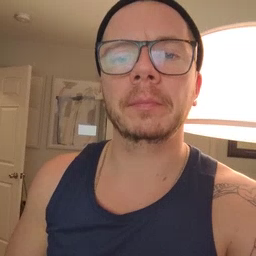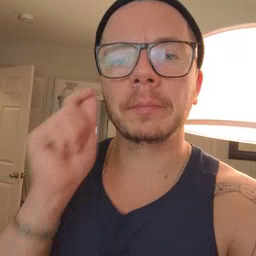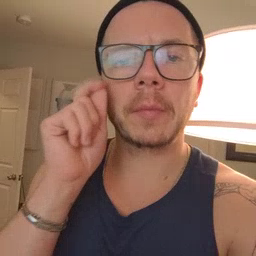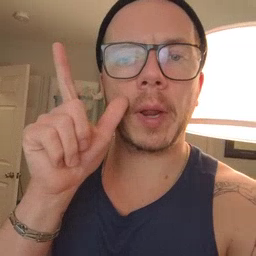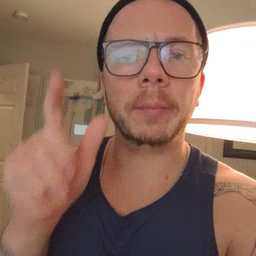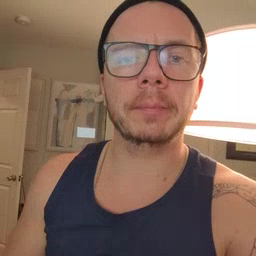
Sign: awake